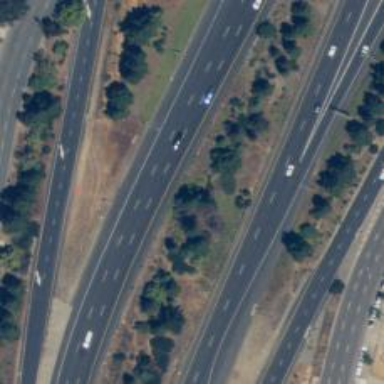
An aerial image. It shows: Motorway.